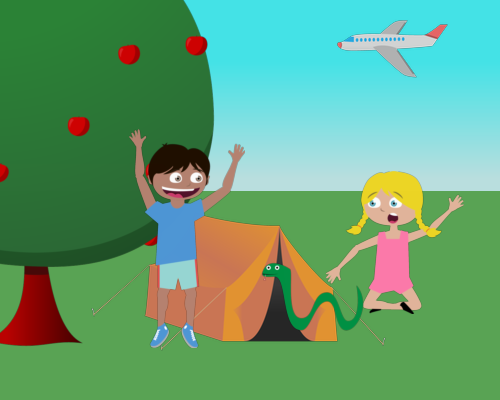
big apple tree on left smiling mike on left facing right arms up a small plane on right facing left a big snake on thr right a tent in middle opening facing right  shocked crossed legs jenny with right arm up on left facing right her right hand touches mike